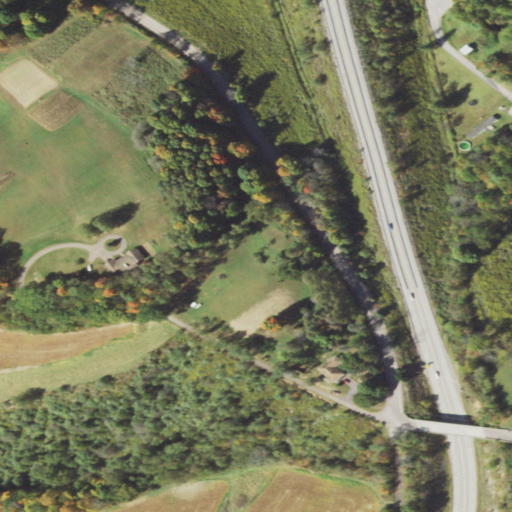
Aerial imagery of mountain in Pennsylvania named Hunsrick Summit containing pasture, deciduous forest, low intensity development, open development, grassland, medium intensity development, mixed forest, and cultivated crops